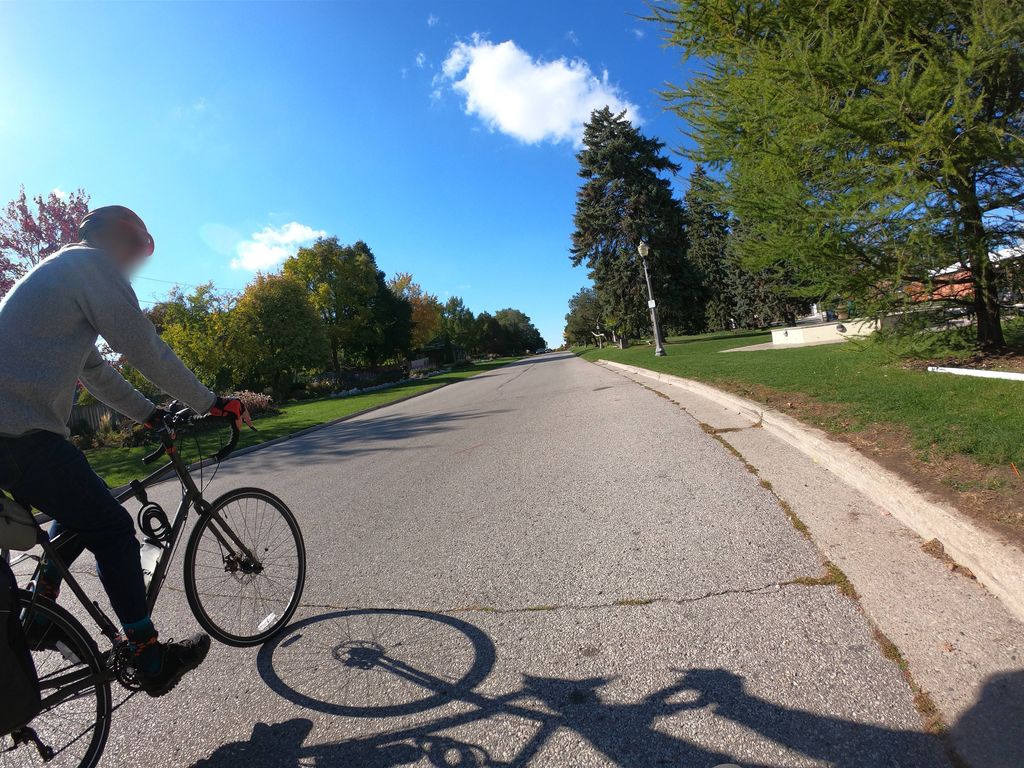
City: kitchener-waterloo